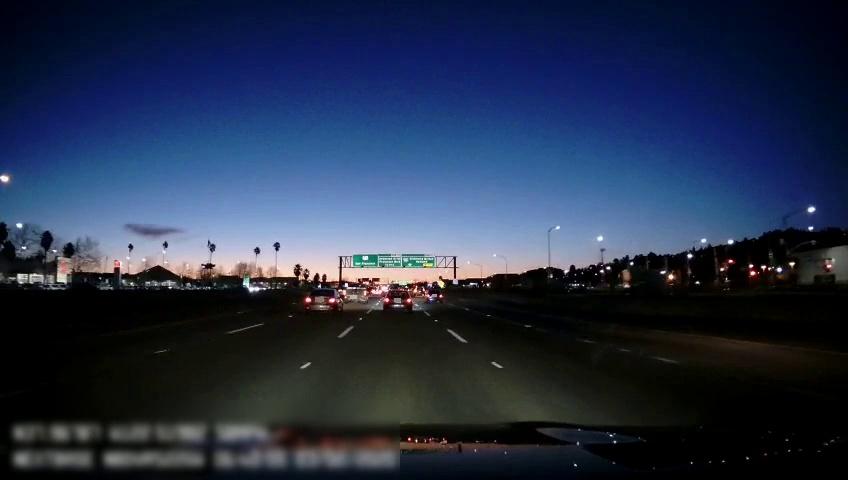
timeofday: Night
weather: Other
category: Drivable Space
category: Vehicles | Car
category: Vehicles | Truck
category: Vehicles | Car
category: Vehicles | SUV
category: Vehicles | Car
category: Vehicles | SUV
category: Lanes | Alternate Lane
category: Lanes | Alternate Lane
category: Lanes | Current Lane
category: Lanes | Current Lane
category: Lanes | Alternate Lane
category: Lanes | Alternate Lane
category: Traffic | Signs
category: Traffic | Signs
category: Traffic | Signs